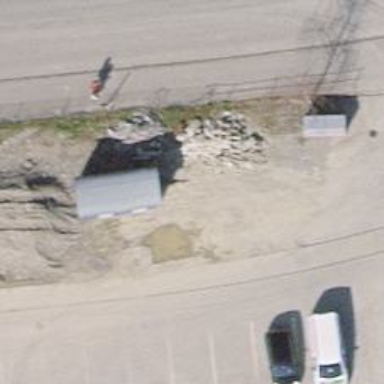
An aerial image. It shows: Recycling container at amenity designated for recycling.